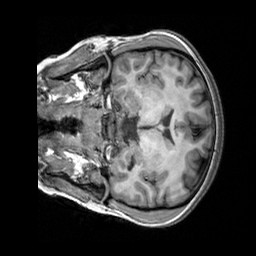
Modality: T1w
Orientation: coronal
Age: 21
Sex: female
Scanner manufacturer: siemens
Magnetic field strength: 3 T
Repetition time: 2.3 s
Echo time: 0.00303 s